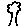
Label: tree